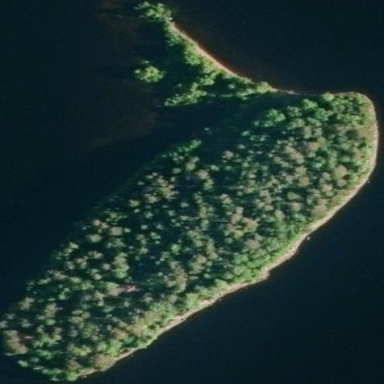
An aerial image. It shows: Islet surrounded by woodland.